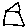
Label: house